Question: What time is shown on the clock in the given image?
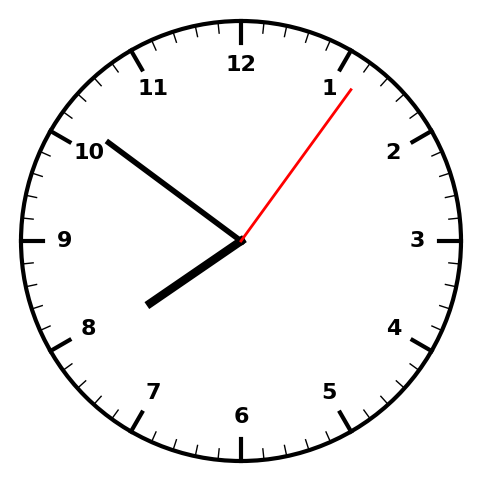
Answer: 07:51:06